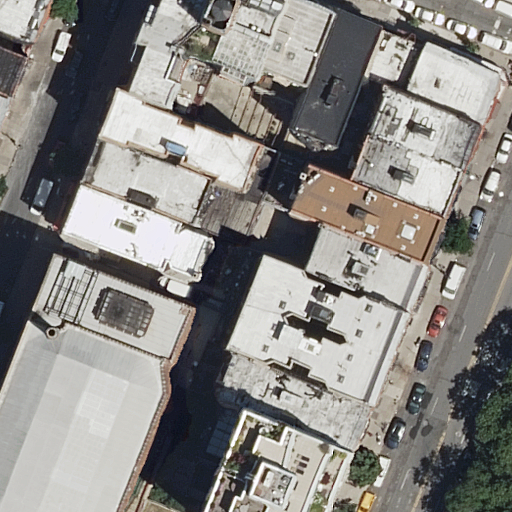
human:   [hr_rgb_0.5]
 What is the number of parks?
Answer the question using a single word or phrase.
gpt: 1

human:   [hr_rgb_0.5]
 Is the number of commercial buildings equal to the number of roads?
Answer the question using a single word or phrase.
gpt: no

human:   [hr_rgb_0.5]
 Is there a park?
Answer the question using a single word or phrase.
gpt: yes

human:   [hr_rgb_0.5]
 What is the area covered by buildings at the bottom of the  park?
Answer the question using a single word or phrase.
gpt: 0m2

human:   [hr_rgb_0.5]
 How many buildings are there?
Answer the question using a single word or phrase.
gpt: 23

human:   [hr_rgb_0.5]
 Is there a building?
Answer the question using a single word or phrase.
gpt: yes

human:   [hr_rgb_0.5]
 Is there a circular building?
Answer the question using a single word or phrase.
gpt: no

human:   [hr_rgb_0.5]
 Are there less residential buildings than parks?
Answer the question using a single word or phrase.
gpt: no

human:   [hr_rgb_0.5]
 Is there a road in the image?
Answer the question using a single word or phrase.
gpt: yes

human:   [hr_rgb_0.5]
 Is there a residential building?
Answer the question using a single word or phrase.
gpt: yes

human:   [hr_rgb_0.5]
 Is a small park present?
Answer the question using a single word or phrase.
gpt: no

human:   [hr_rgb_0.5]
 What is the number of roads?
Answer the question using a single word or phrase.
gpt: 5

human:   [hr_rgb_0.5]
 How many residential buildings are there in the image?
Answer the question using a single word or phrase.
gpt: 23

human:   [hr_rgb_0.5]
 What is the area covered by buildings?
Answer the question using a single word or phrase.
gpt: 4908m2

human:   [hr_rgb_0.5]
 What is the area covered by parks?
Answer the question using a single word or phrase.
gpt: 9262m2

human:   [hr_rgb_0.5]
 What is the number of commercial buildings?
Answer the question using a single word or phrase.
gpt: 0

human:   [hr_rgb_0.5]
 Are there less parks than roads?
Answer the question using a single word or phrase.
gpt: yes

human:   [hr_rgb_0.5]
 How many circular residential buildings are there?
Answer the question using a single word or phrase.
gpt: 0

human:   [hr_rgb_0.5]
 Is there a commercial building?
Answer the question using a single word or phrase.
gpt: no

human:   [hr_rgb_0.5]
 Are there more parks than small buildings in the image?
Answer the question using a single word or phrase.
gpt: no

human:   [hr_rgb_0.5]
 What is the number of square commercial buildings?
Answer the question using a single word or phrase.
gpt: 0

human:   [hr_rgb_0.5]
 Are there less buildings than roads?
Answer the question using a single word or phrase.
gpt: no

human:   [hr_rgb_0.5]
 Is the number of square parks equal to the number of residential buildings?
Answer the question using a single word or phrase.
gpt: no

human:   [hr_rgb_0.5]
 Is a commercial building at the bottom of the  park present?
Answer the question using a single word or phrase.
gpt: no

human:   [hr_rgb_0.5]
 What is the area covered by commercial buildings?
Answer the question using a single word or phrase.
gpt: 0m2

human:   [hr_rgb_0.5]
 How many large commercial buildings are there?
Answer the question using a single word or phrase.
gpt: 0

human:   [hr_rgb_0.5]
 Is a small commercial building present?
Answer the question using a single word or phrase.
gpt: no

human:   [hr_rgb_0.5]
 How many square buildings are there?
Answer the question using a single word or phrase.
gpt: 0

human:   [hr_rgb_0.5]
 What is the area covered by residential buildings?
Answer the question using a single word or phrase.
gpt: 4908m2

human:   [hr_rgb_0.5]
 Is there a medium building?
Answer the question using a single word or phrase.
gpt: yes

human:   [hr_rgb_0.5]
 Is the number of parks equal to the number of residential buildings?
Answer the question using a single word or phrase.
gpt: no

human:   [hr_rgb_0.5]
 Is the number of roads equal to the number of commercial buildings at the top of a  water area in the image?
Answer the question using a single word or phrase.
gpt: no

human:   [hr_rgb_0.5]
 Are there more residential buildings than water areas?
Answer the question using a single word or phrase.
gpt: yes

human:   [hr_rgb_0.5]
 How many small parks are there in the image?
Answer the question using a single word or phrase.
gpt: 0

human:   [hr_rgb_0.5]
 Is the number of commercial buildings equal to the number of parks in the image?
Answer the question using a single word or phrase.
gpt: no

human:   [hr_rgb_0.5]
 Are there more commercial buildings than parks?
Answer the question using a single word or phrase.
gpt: no

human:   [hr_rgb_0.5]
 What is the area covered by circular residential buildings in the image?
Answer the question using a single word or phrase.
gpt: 0m2

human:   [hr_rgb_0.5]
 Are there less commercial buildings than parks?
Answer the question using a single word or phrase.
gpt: yes

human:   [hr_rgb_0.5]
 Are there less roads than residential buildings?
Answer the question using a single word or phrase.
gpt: yes

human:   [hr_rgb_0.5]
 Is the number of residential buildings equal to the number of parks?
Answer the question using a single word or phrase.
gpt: no

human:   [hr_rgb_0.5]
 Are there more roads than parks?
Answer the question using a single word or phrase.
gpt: yes

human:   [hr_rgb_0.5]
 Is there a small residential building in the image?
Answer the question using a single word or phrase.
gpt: yes

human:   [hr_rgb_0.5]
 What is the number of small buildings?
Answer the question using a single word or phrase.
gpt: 4

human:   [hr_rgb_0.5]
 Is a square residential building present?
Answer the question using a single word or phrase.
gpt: no

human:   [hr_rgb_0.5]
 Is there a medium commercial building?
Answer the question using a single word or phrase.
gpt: no

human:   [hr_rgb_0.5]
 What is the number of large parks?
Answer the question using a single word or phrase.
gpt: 1

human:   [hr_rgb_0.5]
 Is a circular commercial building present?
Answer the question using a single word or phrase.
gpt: no

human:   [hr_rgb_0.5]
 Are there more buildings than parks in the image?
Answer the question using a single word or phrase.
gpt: yes

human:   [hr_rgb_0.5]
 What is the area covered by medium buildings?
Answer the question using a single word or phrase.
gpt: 4680m2

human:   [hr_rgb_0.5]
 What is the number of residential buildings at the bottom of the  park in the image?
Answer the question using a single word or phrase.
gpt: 0

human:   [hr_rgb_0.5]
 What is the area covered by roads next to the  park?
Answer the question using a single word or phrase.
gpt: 0m2

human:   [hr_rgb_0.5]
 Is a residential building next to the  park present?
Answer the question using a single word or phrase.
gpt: yes

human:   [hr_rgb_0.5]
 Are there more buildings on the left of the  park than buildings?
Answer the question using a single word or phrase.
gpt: no

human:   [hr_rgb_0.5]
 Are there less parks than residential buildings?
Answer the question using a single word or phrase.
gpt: yes

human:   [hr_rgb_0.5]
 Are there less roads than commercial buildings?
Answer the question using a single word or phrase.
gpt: no

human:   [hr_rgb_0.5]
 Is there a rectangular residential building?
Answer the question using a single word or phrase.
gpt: yes

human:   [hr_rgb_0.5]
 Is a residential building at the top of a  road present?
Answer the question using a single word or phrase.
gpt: yes

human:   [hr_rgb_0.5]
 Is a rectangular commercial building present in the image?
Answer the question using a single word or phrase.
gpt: no

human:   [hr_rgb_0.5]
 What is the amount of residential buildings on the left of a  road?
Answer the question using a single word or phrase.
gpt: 23

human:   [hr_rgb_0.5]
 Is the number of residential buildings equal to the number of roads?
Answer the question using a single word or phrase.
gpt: no

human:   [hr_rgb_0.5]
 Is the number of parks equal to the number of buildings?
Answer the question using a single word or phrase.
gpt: no

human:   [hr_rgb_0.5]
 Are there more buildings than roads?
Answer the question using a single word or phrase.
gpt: yes

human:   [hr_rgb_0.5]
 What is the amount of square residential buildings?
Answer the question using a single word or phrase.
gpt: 0

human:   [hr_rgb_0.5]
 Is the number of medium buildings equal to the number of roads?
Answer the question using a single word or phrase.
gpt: no